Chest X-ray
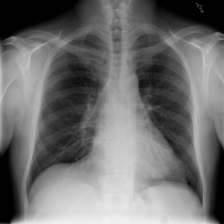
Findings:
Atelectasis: negative
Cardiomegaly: negative
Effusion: negative
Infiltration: negative
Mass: negative
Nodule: negative
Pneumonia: negative
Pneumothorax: negative
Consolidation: negative
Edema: negative
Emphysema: negative
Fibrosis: negative
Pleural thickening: negative
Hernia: negative